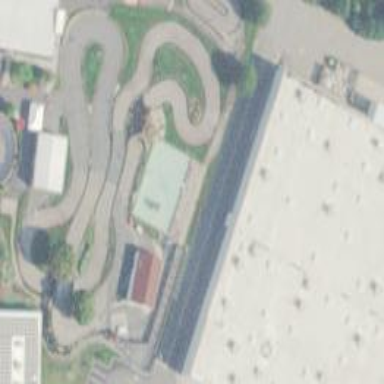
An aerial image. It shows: Raceway for motor sports.